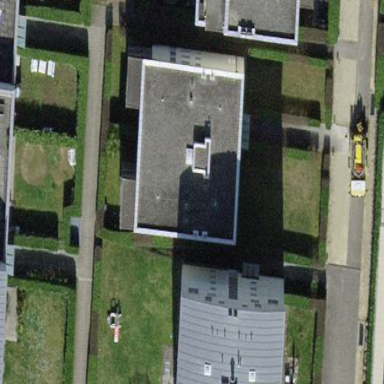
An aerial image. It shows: Apartment building with flat roof.